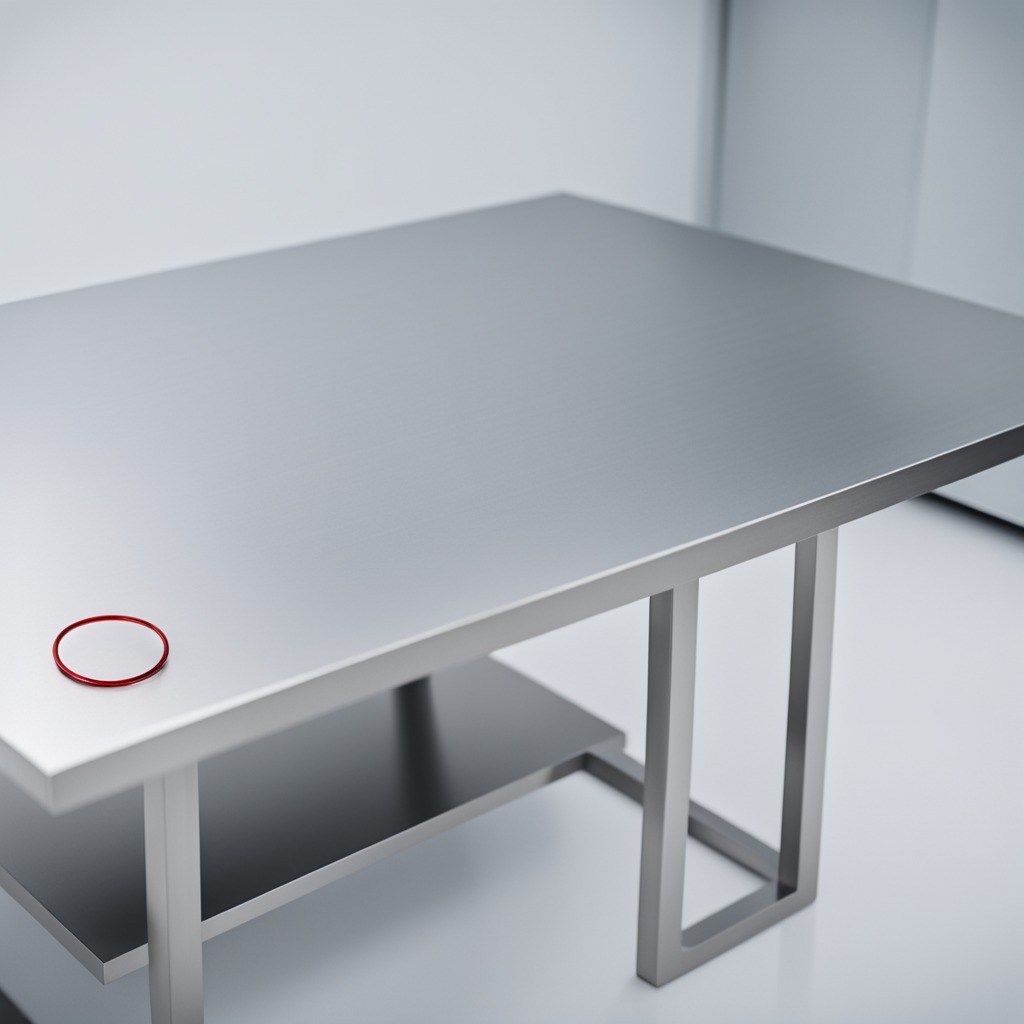
A rubber O-ring is lying on a stainless steel table in a high-end prototyping lab.